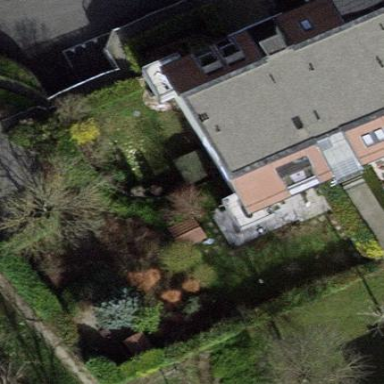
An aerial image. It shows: Garden enclosed by fence.